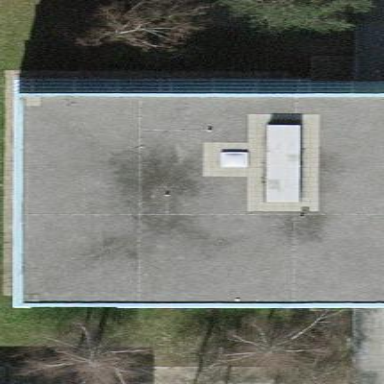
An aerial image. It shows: School building.